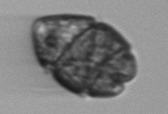
Label: Margalefidinium